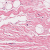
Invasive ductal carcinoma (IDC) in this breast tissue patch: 0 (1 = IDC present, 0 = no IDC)